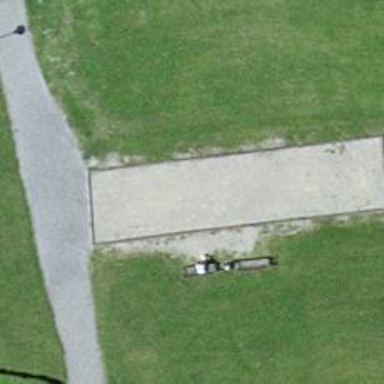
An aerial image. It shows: Boules sport field.